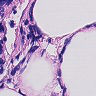
Metastatic tissue present: no